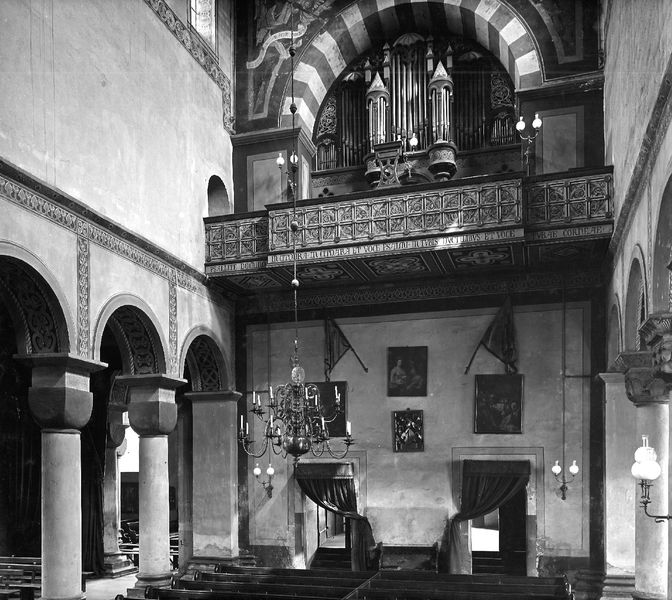
Titel: St. Michael zu Hildesheim
Standort: Hildesheim, St. Michael (EU - D - Nds)
Schlagwörter: gemälde, säule, säulen, gebäude, alt, innenraum, kirche, kontrast, schiff, bilder, fahnen, italien, empore, rundbogen, vorhänge, kronleuchter, leuchter, foto, eingang, schwarz weiß, kathedrale, orgel, quader, bestuhlung, romanik, siena, seitenschiffe, kathedralbau, orgelempore, #kirche, 1100